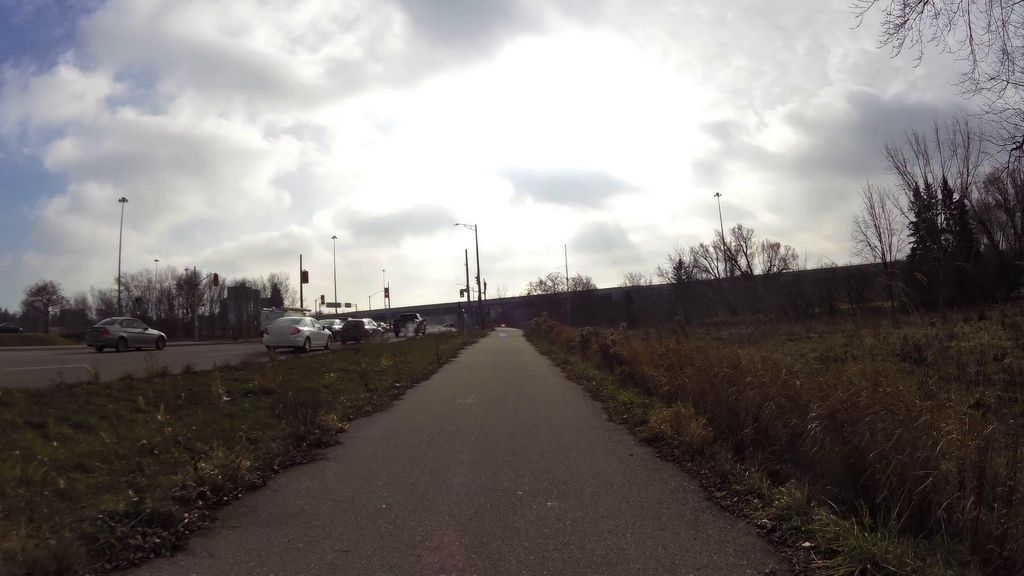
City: kitchener-waterloo